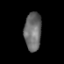
Tissue: prostate
Cell type: T cells
Senescence score: 0.3548
Nuclear area (px): 643
Mean DAPI intensity: 107.893